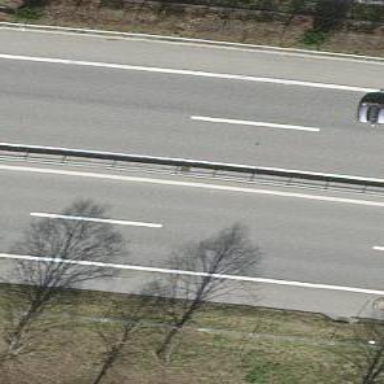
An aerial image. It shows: View of motorway.